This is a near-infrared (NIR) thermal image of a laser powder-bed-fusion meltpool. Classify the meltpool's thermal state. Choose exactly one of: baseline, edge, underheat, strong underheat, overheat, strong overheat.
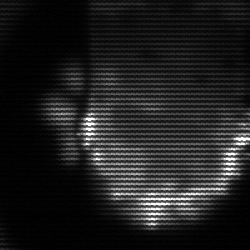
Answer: baseline